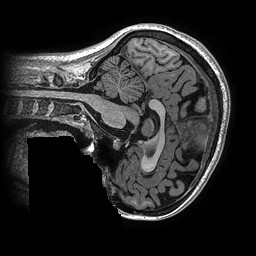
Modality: T1w
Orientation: sagittal
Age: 21
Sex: female
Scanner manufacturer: ge
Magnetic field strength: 3 T
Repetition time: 0.006952 s
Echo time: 0.00292 s